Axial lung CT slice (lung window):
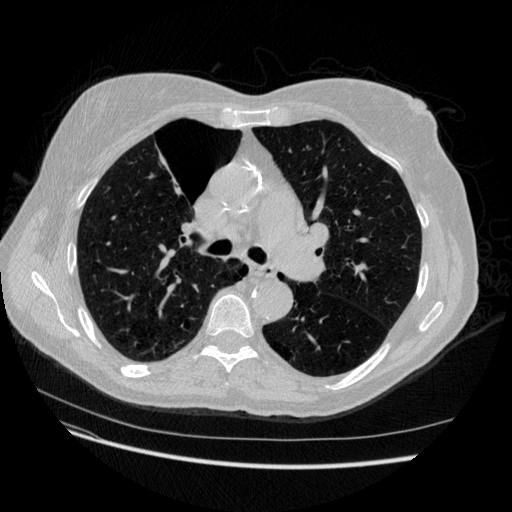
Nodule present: no